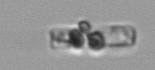
Label: Guinardia_delicatula